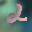
Label: 2